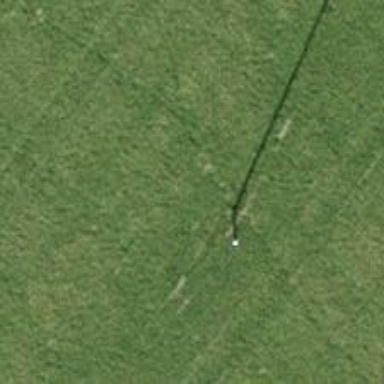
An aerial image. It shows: Power pole.